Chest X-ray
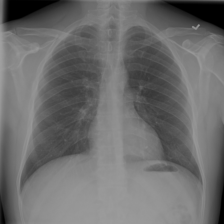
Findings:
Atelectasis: negative
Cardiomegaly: negative
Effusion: negative
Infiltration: negative
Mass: negative
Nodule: negative
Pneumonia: negative
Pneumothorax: negative
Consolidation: negative
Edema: negative
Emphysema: negative
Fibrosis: negative
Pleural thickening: negative
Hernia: negative